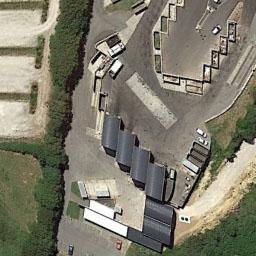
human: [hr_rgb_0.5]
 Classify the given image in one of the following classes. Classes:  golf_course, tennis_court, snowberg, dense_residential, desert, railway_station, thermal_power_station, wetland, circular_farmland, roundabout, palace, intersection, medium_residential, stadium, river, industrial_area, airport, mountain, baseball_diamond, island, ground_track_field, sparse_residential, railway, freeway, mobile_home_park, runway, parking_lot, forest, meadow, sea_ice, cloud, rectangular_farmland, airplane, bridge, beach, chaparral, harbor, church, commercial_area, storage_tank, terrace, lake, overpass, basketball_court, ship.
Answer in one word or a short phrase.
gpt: industrial_area